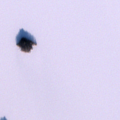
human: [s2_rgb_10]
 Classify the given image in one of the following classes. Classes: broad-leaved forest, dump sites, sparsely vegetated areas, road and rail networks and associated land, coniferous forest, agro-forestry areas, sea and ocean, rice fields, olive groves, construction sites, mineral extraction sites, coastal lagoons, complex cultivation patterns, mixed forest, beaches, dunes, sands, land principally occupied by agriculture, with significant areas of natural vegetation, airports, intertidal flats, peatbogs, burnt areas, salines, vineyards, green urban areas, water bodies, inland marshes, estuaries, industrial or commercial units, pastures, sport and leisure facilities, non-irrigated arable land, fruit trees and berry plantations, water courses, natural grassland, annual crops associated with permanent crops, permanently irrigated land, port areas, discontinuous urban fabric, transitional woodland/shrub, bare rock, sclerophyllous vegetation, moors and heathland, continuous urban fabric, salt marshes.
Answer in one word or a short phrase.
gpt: water bodies